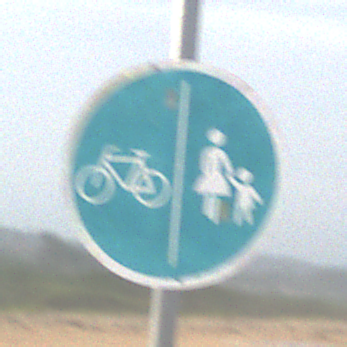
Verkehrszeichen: GetrennterRadUndGehwegRadwegLinks
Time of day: MorningAfternoon
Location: Outdoor (Suburban)
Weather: PartlyCloudy
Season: NotSpecified
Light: Natural